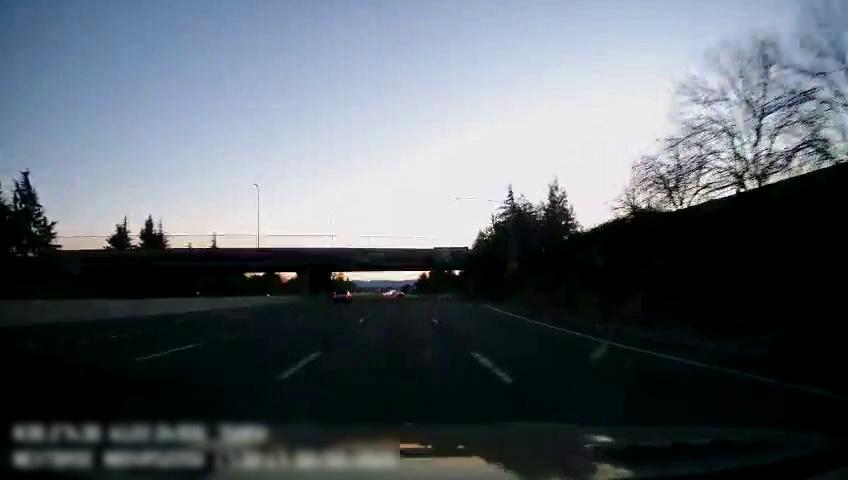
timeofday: Day
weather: Sunny
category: Drivable Space
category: Vehicles | SUV
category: Lanes | Current Lane
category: Lanes | Alternate Lane
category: Lanes | Alternate Lane
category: Lanes | Current Lane
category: Lanes | Alternate Lane
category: Traffic | Signs
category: Traffic | Signs